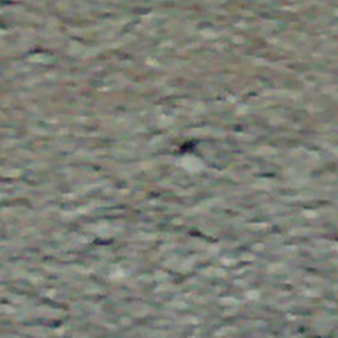
Label: other